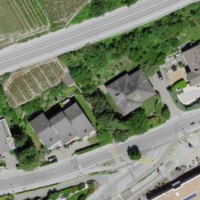
EUNIS habitat code: 54
Species observed at this site:
Cornus sanguinea